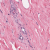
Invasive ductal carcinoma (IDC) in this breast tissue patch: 0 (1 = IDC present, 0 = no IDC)